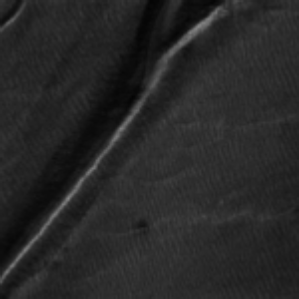
Label: frost